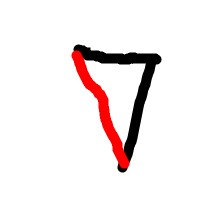
Shape: triangle